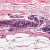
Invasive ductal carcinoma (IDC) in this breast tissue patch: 0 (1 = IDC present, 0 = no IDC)